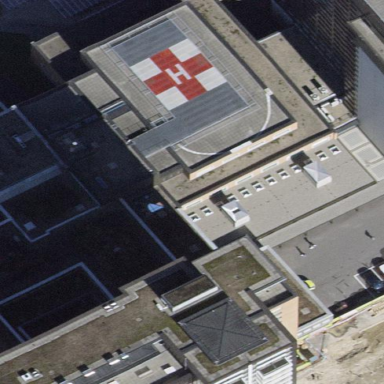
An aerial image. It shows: Hospital building.